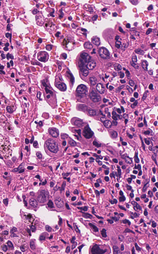
Tumor epithelial tissue: yes
Tumor-associated stroma tissue: yes
Normal tissue: no